Question: Is it possible to create borders like the one on the image? Just with css border attributes. End result would be boxes without the corners. I don't want to add additional html elements. I would like to just add css border information to each li element.
Assume that this is a ul - li list.

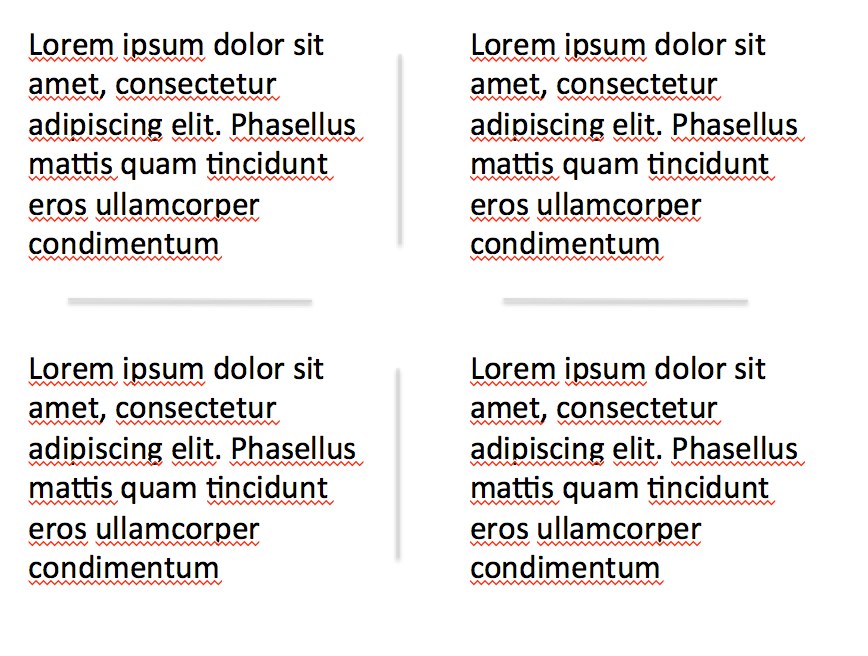
Answer: This is my attempt with the use of ':before' and ':after' pseudo elements and some CSS3 selectors
'''
li{
position: relative;
}
/* Add bottom border for all boxes except the last two */
li:not(:nth-last-child(2)):not(:last-child):after{
content: '';
position: absolute;
bottom: 0;
width: 50%;
left: 25%;
height: 2px;
background-color: #ccc;
}
/* Add right border for all odd indexed boxes (1,3,5...) */
li:nth-child(2n+1):before{
content: '';
position: absolute;
right: 0;
height: 50%;
top: 25%;
width: 2px;
background-color: #ccc;
}
'''
<URL>
---
You could also emulate the border with 'box-shadow', eliminating the need for the pseudo elements but this approach would only be fit if your boxes are of fixed size since you can't have responsive shadows.
'''
li:not(:nth-last-child(2)):not(:last-child){
box-shadow: 0 53px 9px -56px #000;
}
li:not(:nth-last-child(2)):not(:last-child):nth-child(2n+1){
box-shadow: 0 53px 9px -56px #000, 53px 0px 9px -56px #000;
}
li:nth-child(2n+1){
box-shadow: 53px 0px 9px -56px #000;
}
'''
<URL>